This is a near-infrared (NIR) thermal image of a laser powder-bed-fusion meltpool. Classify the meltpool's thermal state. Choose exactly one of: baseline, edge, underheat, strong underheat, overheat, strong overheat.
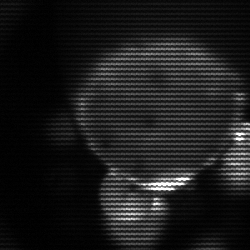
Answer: edge